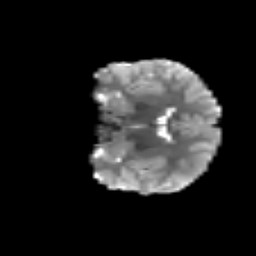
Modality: T2w
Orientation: coronal
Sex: male
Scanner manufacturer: siemens
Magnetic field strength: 3 T
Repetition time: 5 s
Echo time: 0.071 s